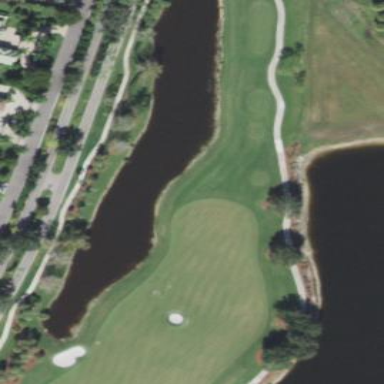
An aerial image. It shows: Grassy area designated as golf fairway.